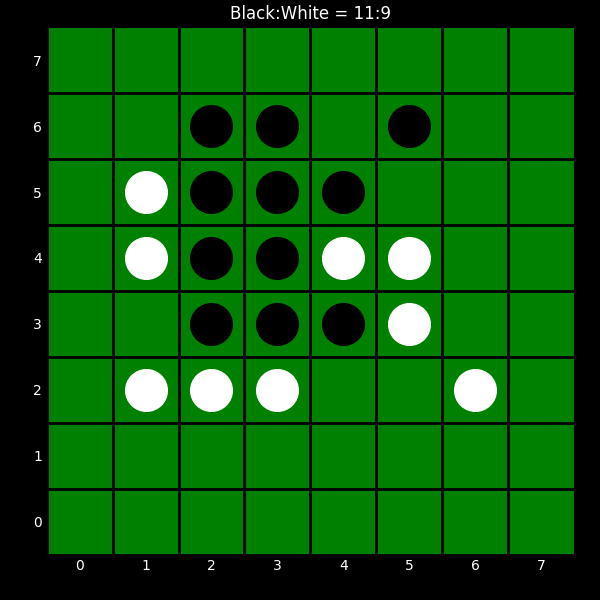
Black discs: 11
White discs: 9